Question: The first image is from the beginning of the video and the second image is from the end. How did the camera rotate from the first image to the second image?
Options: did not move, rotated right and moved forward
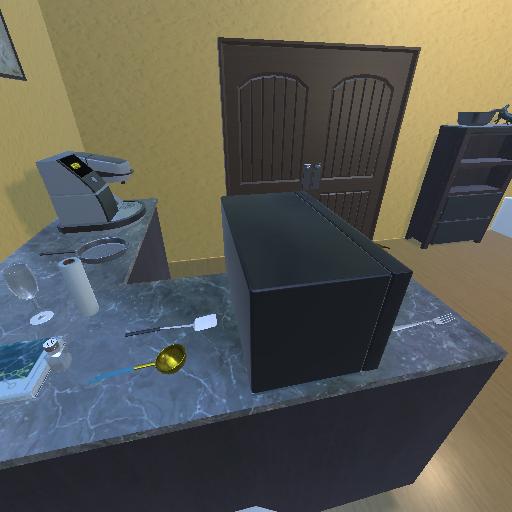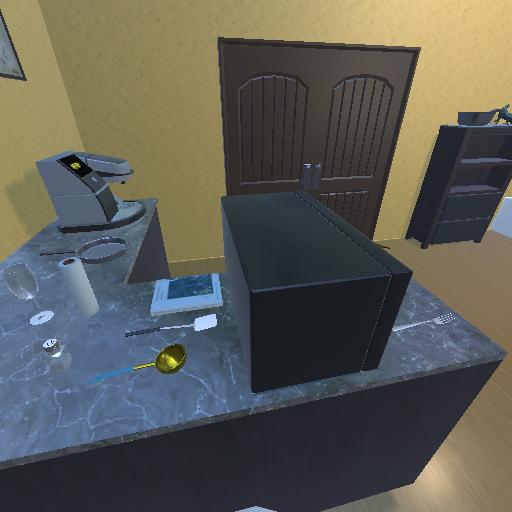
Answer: did not move